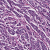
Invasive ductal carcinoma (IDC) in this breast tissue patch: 1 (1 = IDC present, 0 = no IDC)